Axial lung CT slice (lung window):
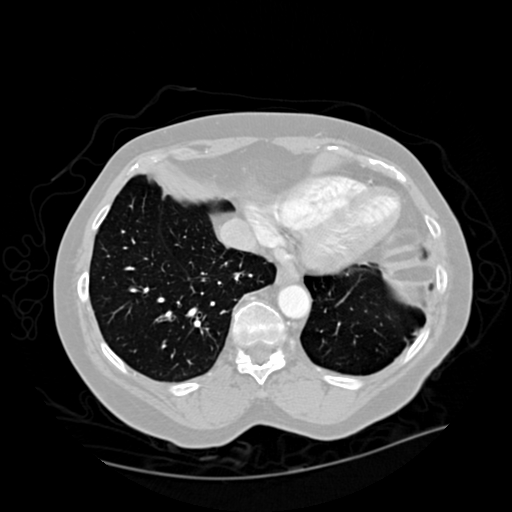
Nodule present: no